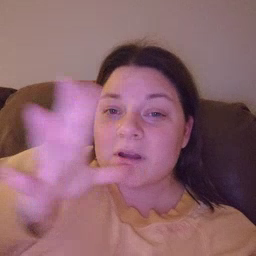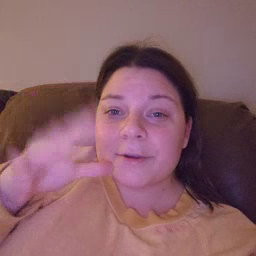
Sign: farm